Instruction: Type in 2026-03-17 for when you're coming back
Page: home
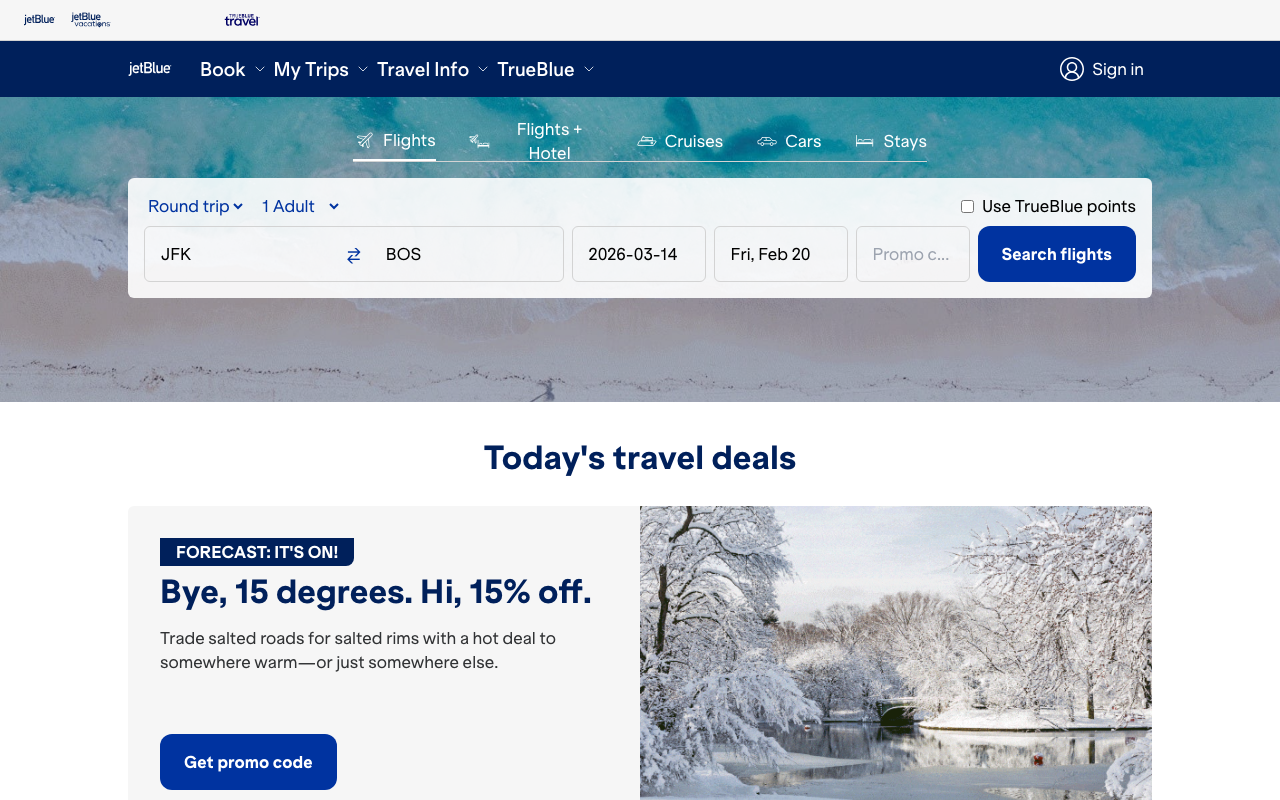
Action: type